Interaction volume radius: 5 \u00c5
Interaction volume height: 20 \u00c5
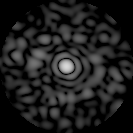
Disorder parameter: 0.8743